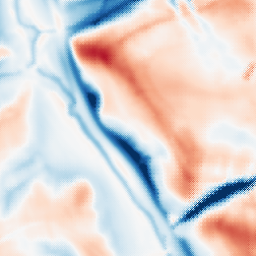
Category: multiscale
Decomposition family: dog_multiscale
Decomposition parameters: sigma_ratio: 2
n_scales: 3
base_sigma: 2
Upsampling method: regularized
Upsampling parameters: scale: 4
lambda_reg: 0.1
Upsampling scale: 4